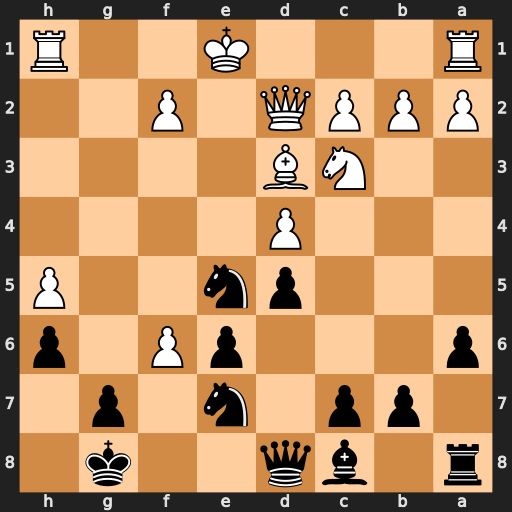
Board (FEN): r1bq2k1/1pp1n1p1/p3pP1p/3pn2P/3P4/2NB4/PPPQ1P2/R3K2R
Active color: b
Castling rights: KQ
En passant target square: -
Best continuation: Nf3+ Ke2 Nxd2